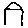
Label: house